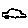
Label: car